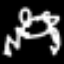
Label: frog